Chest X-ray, PA view. Patient: 59 years old, sex M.
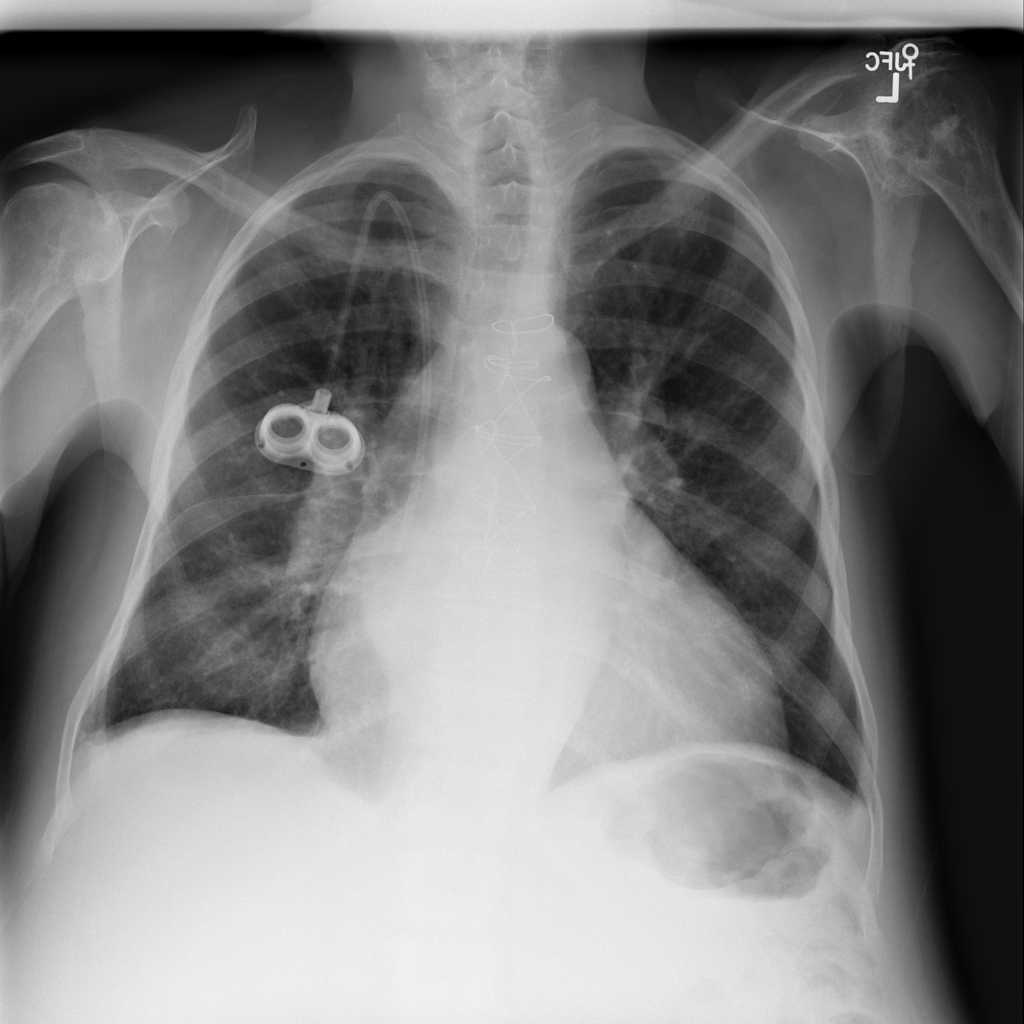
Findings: Atelectasis, Cardiomegaly, Effusion